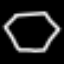
Label: octagon